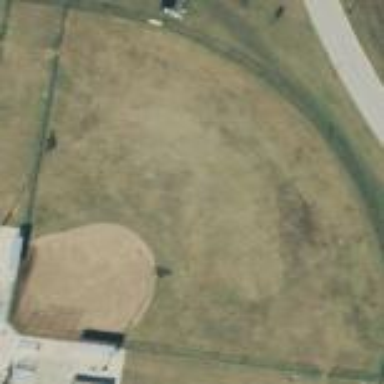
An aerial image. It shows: Chain link fence surrounding softball pitch.